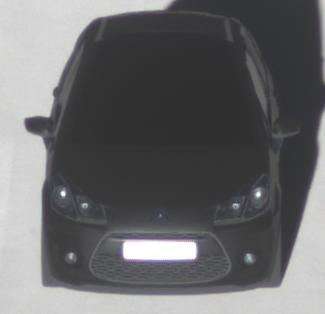
Make: Citroen
Model: C3 1.1
Detailed model: C3 (II)
Model produced from: 2010/01
Model produced until: 2012/03
Doors: 5
Color: black
Road condition: dry road
Daytime: sunrise or sunset
Contrast: high contrast